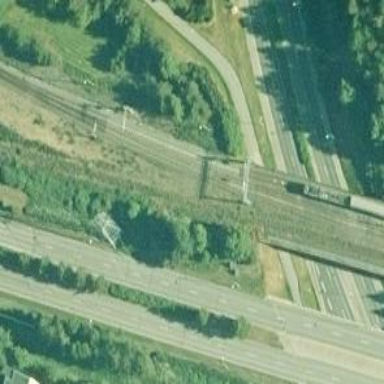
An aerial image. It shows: Abandoned railway yard.